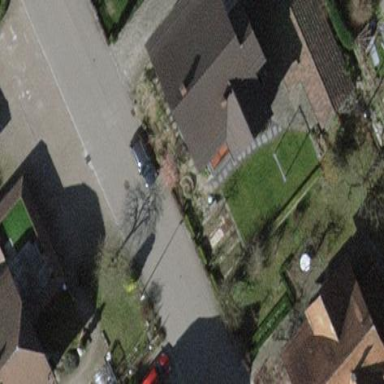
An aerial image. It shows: Detached building.